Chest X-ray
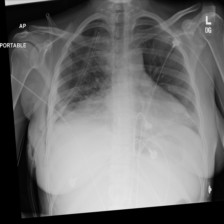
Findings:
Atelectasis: negative
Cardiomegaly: negative
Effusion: negative
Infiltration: positive
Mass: negative
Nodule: negative
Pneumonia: negative
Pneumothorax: negative
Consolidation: negative
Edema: negative
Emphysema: negative
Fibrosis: negative
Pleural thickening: negative
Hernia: negative